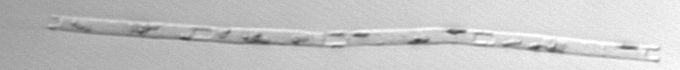
Label: Eucampia_morphytype1